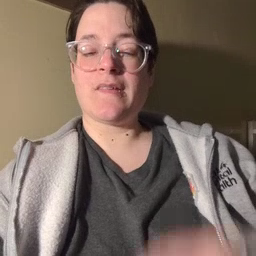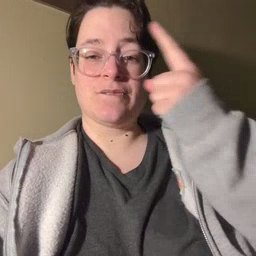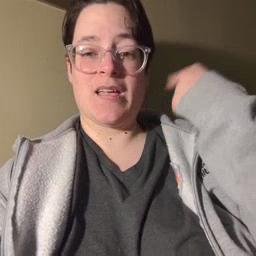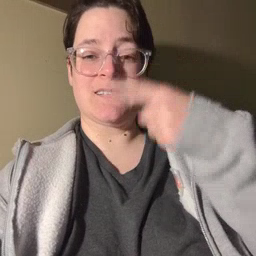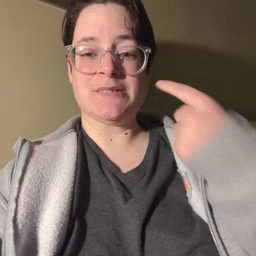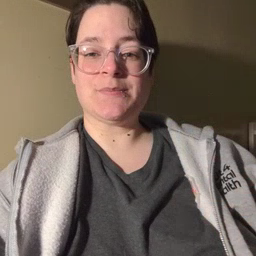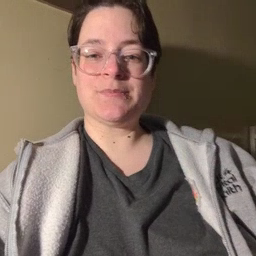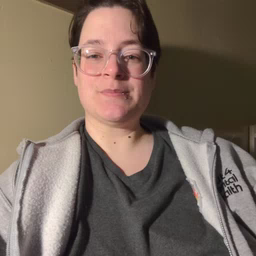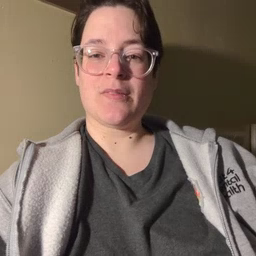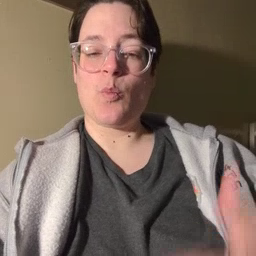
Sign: face